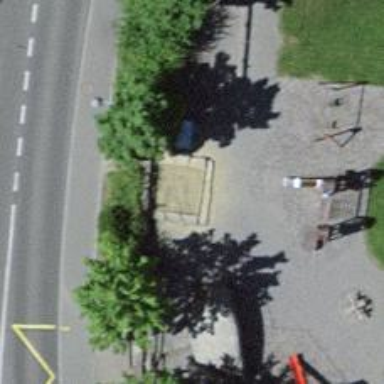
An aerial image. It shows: Sandpit at the playground.